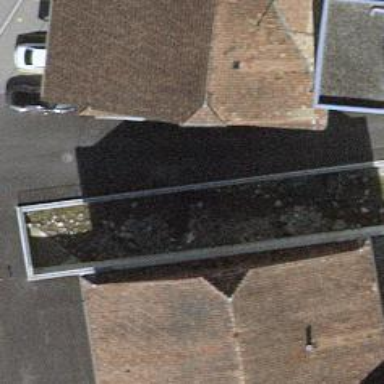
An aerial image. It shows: Fuel station with roof.